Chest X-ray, PA view. Patient: 52 years old, sex F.
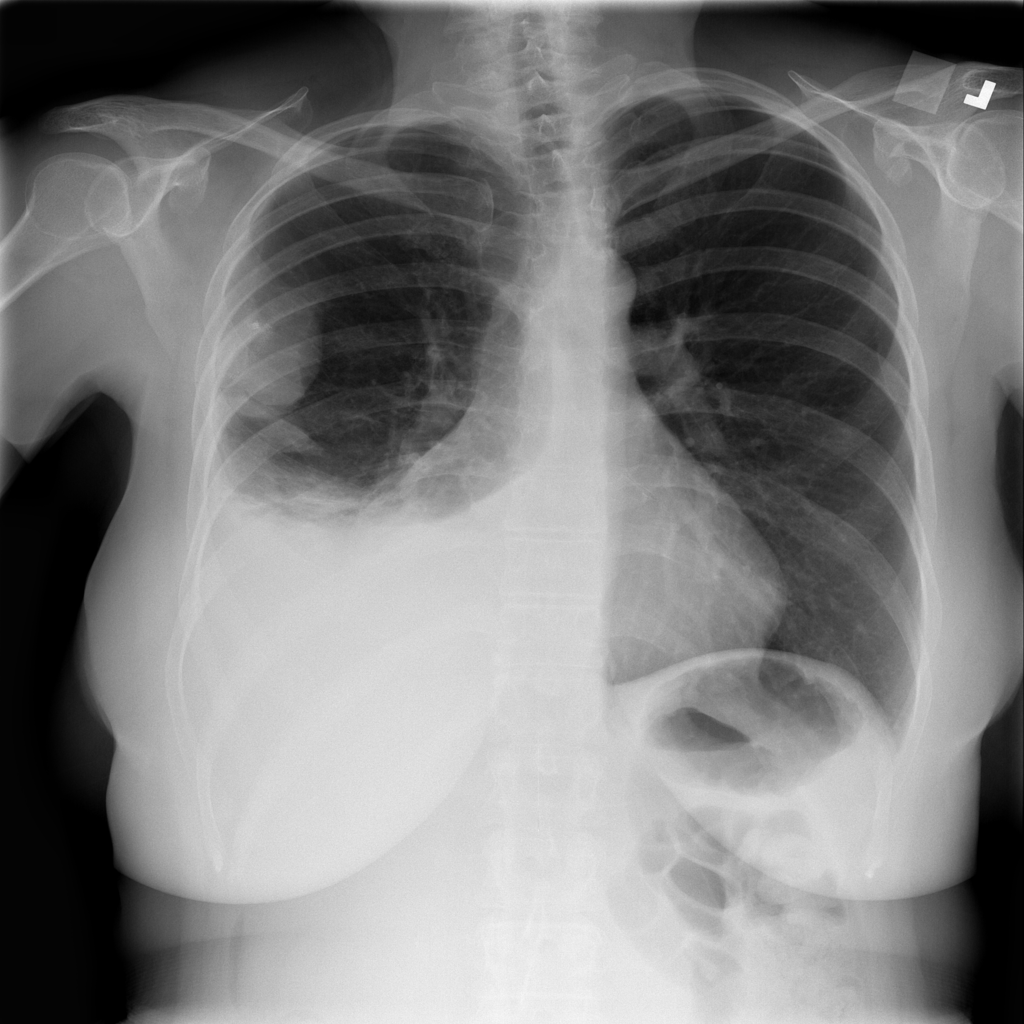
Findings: Effusion, Mass